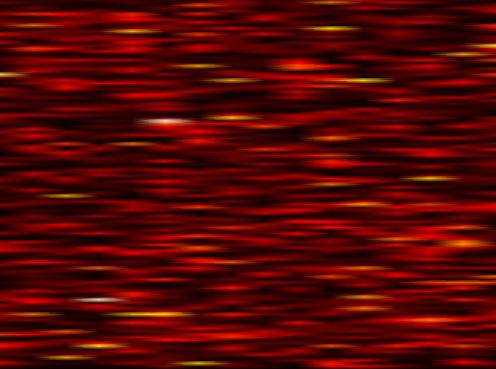
Label: FOFDM